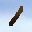
Label: 1